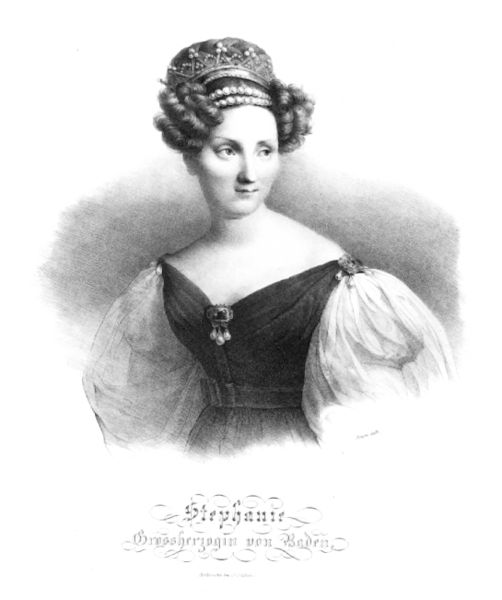
Titel: Stephanie Grossherzogin v. Baden 1789-1860
Künstler: ? Schön
Standort: Karlsruhe
Institution: Staatliche Kunsthalle Karlsruhe
Schlagwörter: crown, hat, white, belt, black, dress, gray, grey, hair, lady, nose, painting, portrait, woman, gown, sad, girl, eyes, drawing, black and white, monochrome, curls, royal, neck, headband, pearl, pearls, rich, royalty, text, sleeves, broach, brooch, jewelry, princess, queen, jewel, curly hair, puffed sleeves, word, no color, stephanie, perls, prosperity, cfrown, pear;a, quin